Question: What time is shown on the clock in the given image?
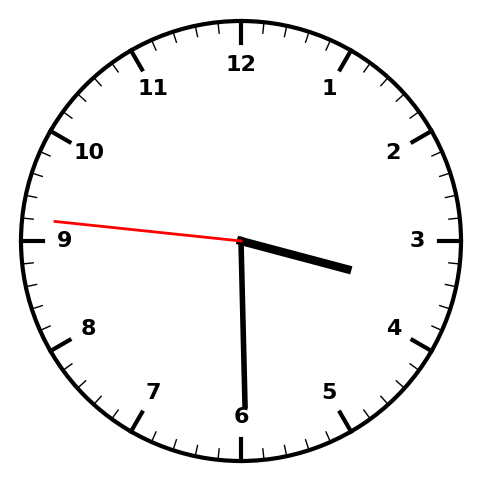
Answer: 03:29:46